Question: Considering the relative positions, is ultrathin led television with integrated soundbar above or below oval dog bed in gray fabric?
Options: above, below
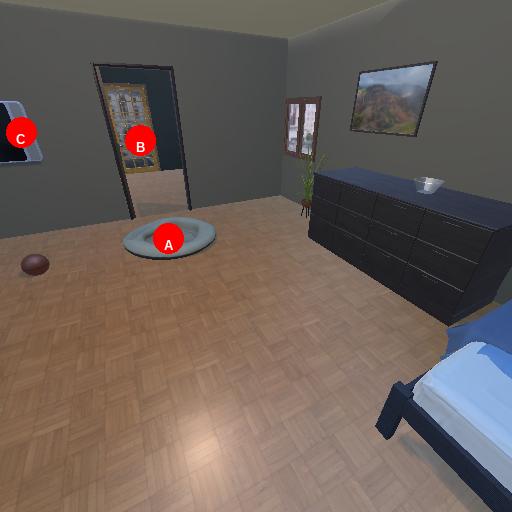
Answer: above